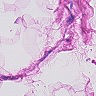
Metastatic tissue present: no